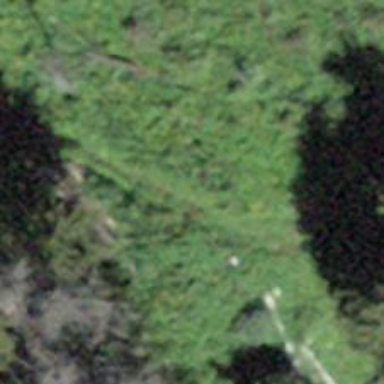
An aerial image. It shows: Path.